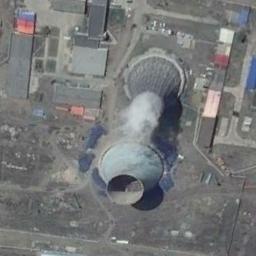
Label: thermal_power_station